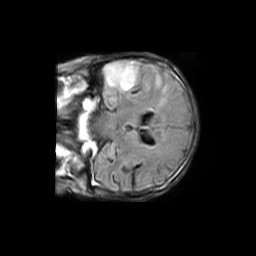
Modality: FLAIR
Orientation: coronal
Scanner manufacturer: philips
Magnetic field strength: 1.5 T
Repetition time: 11 s
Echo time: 0.14 s